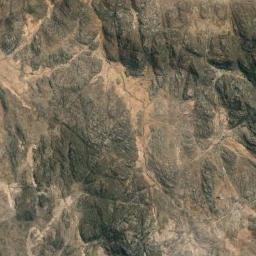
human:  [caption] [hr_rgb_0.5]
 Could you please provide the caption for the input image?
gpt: The mountain has a rugged surface and its rocks are dark gray .

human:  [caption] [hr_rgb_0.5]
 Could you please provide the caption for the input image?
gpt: The mountain is covered with brown mud .

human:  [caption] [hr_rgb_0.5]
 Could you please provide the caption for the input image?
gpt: The mountain is full of yellow soil .

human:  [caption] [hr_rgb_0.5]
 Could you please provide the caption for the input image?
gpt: There is not the even mountain .

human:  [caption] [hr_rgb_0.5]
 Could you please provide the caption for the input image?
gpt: There are some cracks on the brown mountain .